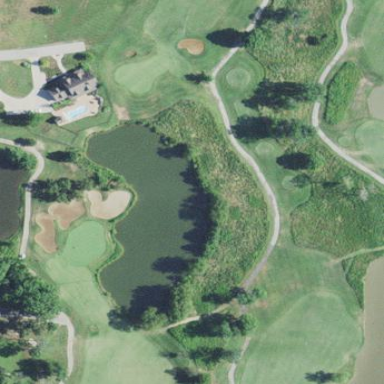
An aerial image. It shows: Picturesque scene of golf course with lateral water hazard.